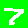
Digit: 7